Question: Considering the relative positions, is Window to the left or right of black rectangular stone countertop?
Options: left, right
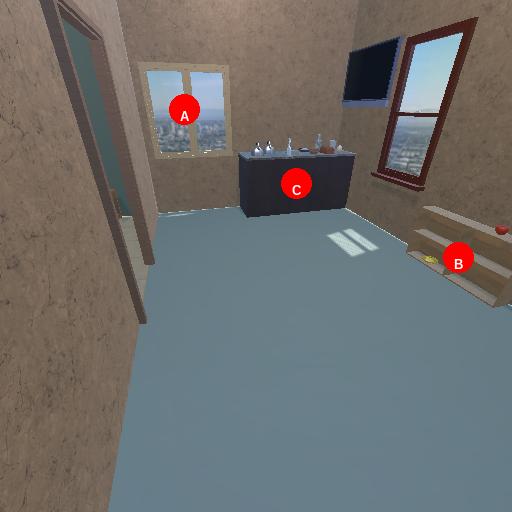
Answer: left